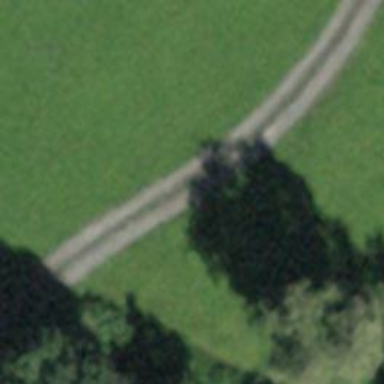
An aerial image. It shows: Dirt track road with grade2 tracktype.